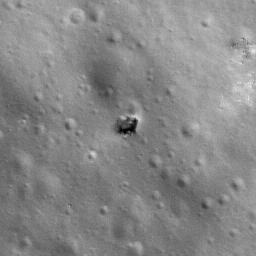
Pit: Harriot 1
Host crater: Harriot
Host type: impact_melt
Lunar coordinates: latitude 33.293, longitude 114.291